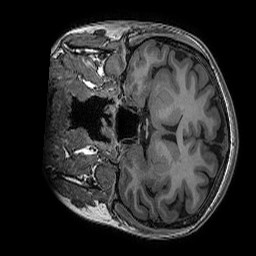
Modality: T1w
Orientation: coronal
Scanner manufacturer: ge
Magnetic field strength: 3 T
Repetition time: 0.008156 s
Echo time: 0.00318 s